Question: we have an already existing silverlight application within which we use "Role Provider" for setting permission to each available folders for browsing.
Typically, my requirement is this:
I have developed a MVC application which inturn should be placed .
I can be able to browse the folder but i really want my application to be launched when I browse this folder. Something like below,

Thanks in advance.
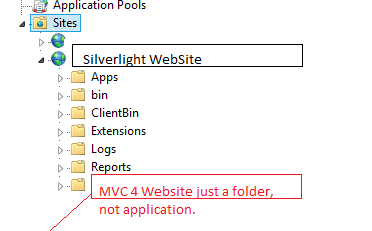
Answer: Right click on 'Silverlight WebSite', then press 'Add Application' button.
Setup your MVC application and it will appear inside 'Silverlight WebSite'.